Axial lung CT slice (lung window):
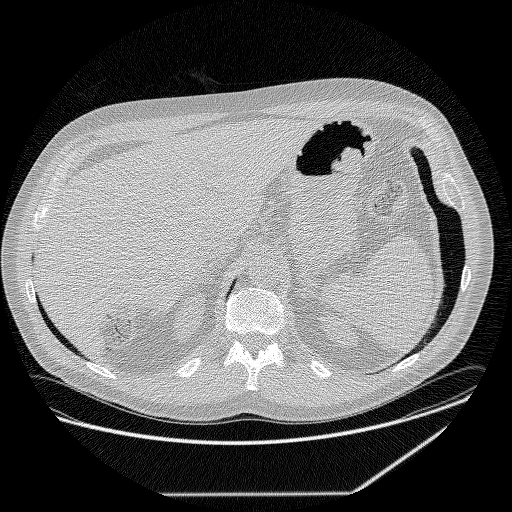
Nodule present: no